【题型】解答题　【知识点】解析几何　【难度】medium
在平面直角坐标系 \(xOy\) 中，圆 \(C\) 的半径为1，其圆心在射线 \(y = x\ (x \ge 0)\) 上，且 \(|OC| = 2\sqrt{2}\)。

(1) 求圆 \(C\) 的标准方程；

(2) 若直线 \(l\) 过点 \(P(1,0)\)，且与圆 \(C\) 相切，求直线 \(l\) 的方程；

(3) 自点 \(A(-3,3)\) 发出的光线 \(m\) 射到 \(x\) 轴上，被 \(x\) 轴反射，其反射光线所在的直线与圆 \(C\) 相切，求光线 \(m\) 所在直线的方程。

\vspace{1em}
【解答】
【答案】
(1) \((x-2)^2 + (y-2)^2 = 1\)

(2) \(x=1\) 或 \(3x-4y-3=0\)

(3) \(3x+4y-3=0\) 或 \(4x+3y+3=0\)

\vspace{1em}

【知识点】求平面两点间的距离、由圆心（或半径）求圆的方程、过圆外一点的圆的切线方程

\vspace{1em}

【分析】
(1) 设圆心 \(C(a,a)\)，(\(a \ge 0\))，由距离公式求出 \(a\)，即可得到圆的方程；

(2) 分直线 \(l\) 的斜率不存在与存在两种情况讨论，当斜率存在时，设直线 \(l\) 的方程为 \(y = k(x-1)\)，利用圆心到直线的距离等于半径得到方程，解得 \(k\) 即可；

(3) 取圆 \(C\) 关于 \(x\) 轴的对称的圆 \(C'\)，可知直线 \(m\) 与圆 \(C'\) 相切，根据切线结合点到直线的距离公式运算求解。

\vspace{1em}

【详解】
(1) 设圆心 \(C(a,a)\)，(\(a \ge 0\))，

由于 \(|OC| = 2\sqrt{2}\)，所以 \(|OC| = \sqrt{a^2 + a^2} = \sqrt{2}a = 2\sqrt{2}\)，所以 \(a = 2\)，

即圆心 \(C\) 的坐标为 \((2,2)\)，则圆 \(C\) 的方程为 \((x-2)^2 + (y-2)^2 = 1\)；

\vspace{0.5em}

(2) 若直线 \(l\) 的斜率不存在，则直线 \(l\) 的方程为 \(x=1\)，

圆心 \(C\) 到直线 \(x=1\) 的距离 \(d = 2-1 = 1\)，此时满足直线 \(l\) 和圆 \(C\) 相切；

若直线 \(l\) 的斜率存在，设直线 \(l\) 的斜率为 \(k\)，则直线 \(l\) 的方程为 \(y = k(x-1)\)，

即 \(kx - y - k = 0\)，

因为直线 \(l\) 和圆 \(C\) 相切，

所以圆心 \(C\) 到直线 \(l\) 的距离 \(d = \frac{|2k - 2 - k|}{\sqrt{1 + k^2}} = \frac{|k - 2|}{\sqrt{1 + k^2}} = 1\)，

即 \(|k - 2| = \sqrt{1 + k^2}\)，平方得 \(k^2 - 4k + 4 = 1 + k^2\)，

即 \(k = \frac{3}{4}\)，此时直线 \(l\) 的方程为 \(\frac{3}{4}x - y - \frac{3}{4} = 0\)，即 \(3x - 4y - 3 = 0\)，

所以直线 \(l\) 的方程为 \(x=1\) 或 \(3x - 4y - 3 = 0\)；

\vspace{0.5em}

(3) 取圆 \(C\) 关于 \(x\) 轴的对称的圆 \(C':(x-2)^2 + (y+2)^2 = 1\)，即圆心 \(C'(2,-2)\)，半径 \(r' = 1\)，

可知直线 \(m\) 与圆 \(C'\) 相切，

若直线 \(m\) 的斜率不存在，则 \(l:x=-3\)，此时圆心 \(C'(2,-2)\) 到直线 \(m\) 的距离 \(d = 5 \neq r'\)，不合题意；

所以直线 \(m\) 的斜率存在，设为 \(k_1\)，则 \(m:y - 3 = k_1(x + 3)\)，即 \(k_1x - y + 3k_1 + 3 = 0\)，

则 \(\frac{|5k_1 + 5|}{\sqrt{1 + k_1^2}} = 1\)，整理得 \(12k_1^2 + 25k_1 + 12 = 0\)，解得 \(k_1 = -\frac{3}{4}\) 或 \(k_1 = -\frac{4}{3}\)，

所以直线 \(m\) 的方程为 \(3x + 4y - 3 = 0\) 或 \(4x + 3y + 3 = 0\)。

\vspace{1em}

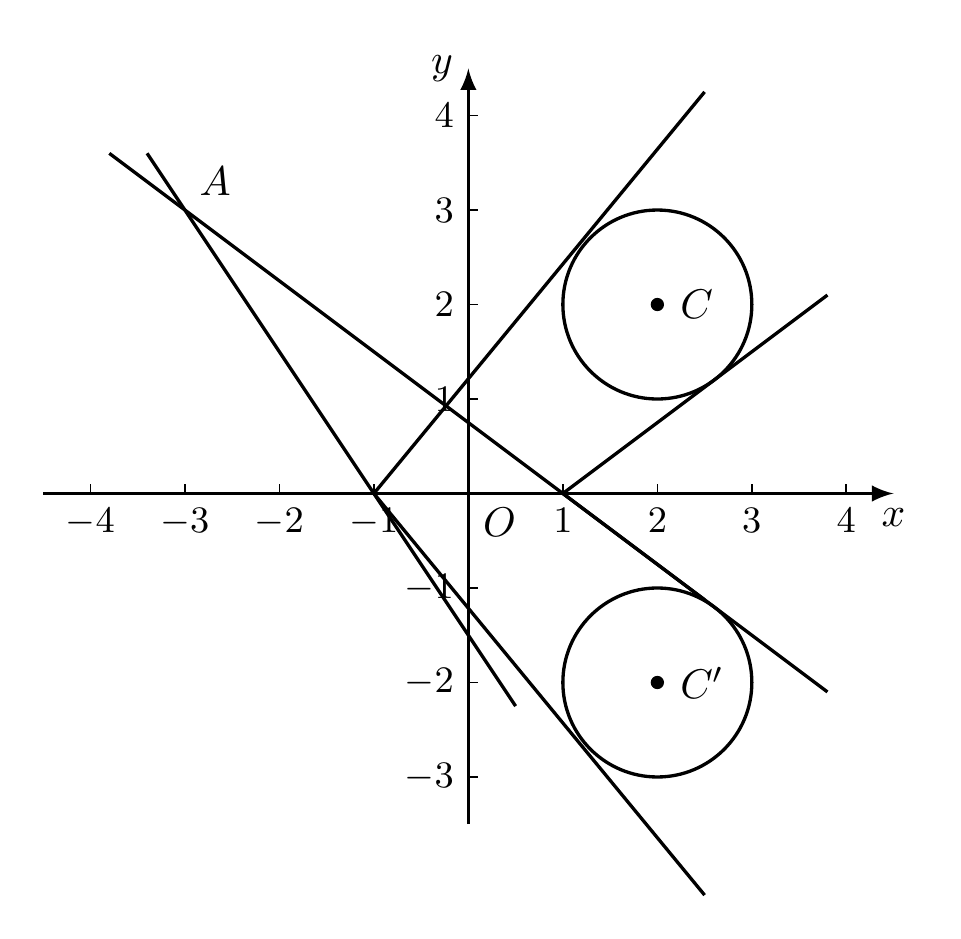